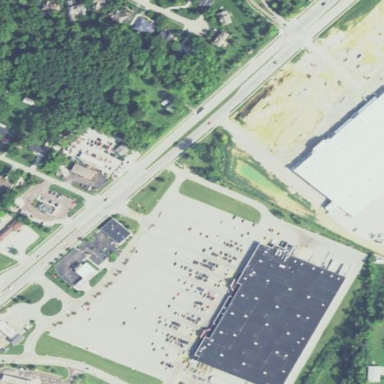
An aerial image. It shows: Retail area.